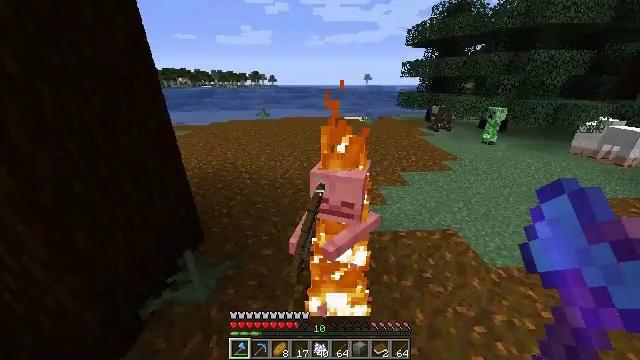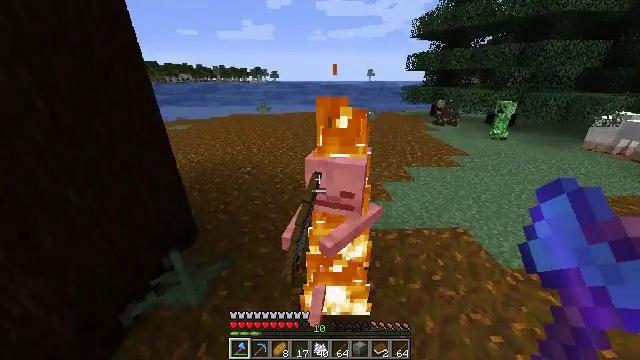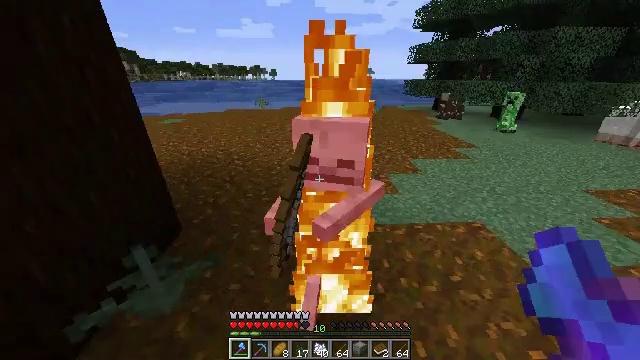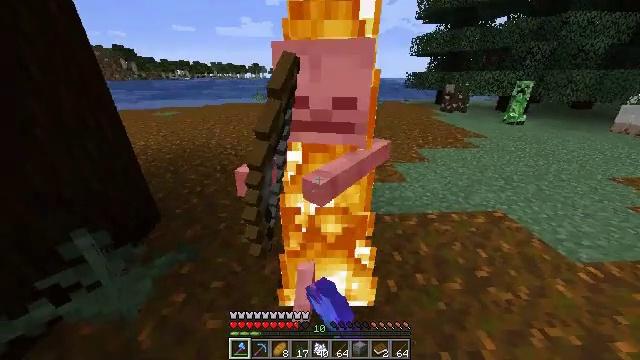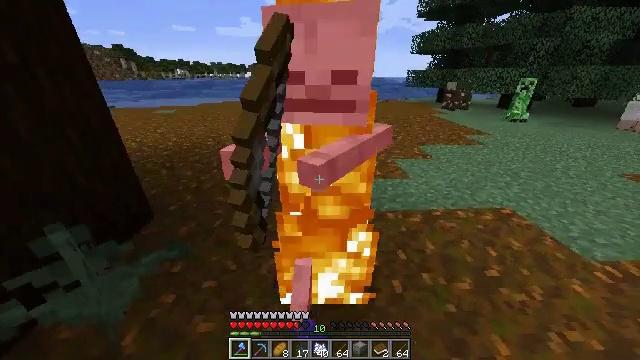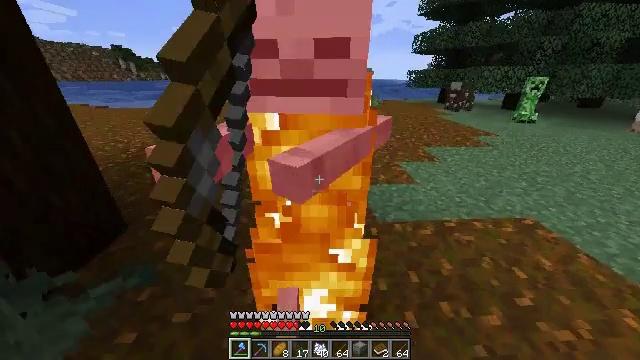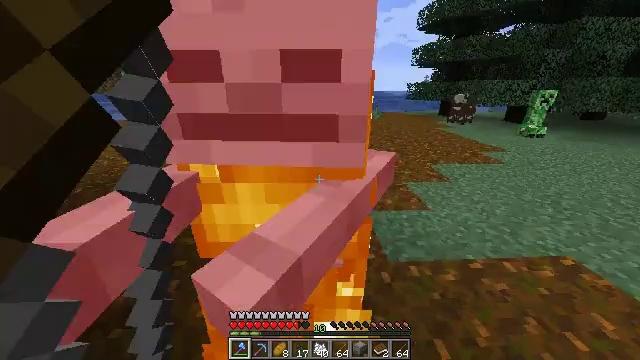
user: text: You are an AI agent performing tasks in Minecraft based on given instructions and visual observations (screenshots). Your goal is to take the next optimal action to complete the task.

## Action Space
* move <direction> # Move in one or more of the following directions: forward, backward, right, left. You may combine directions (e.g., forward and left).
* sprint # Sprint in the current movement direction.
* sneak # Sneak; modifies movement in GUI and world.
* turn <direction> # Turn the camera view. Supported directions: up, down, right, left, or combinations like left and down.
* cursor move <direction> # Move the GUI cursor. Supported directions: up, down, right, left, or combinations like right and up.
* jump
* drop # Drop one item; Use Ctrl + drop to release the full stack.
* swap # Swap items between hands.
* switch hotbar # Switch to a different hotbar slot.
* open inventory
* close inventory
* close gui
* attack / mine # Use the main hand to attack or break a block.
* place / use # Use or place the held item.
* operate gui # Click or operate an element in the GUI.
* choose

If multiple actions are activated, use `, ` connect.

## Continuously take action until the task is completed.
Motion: motion action
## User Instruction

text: Combat the skeleton.
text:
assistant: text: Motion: move forward and move left, sprint
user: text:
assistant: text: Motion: move forward, sprint, attack / mine
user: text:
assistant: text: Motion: move forward, sprint, attack / mine
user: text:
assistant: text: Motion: move forward, sprint, attack / mine
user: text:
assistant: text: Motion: move forward, sprint, attack / mine
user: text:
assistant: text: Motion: move forward, sprint, turn up, attack / mine
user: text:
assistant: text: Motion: sprint